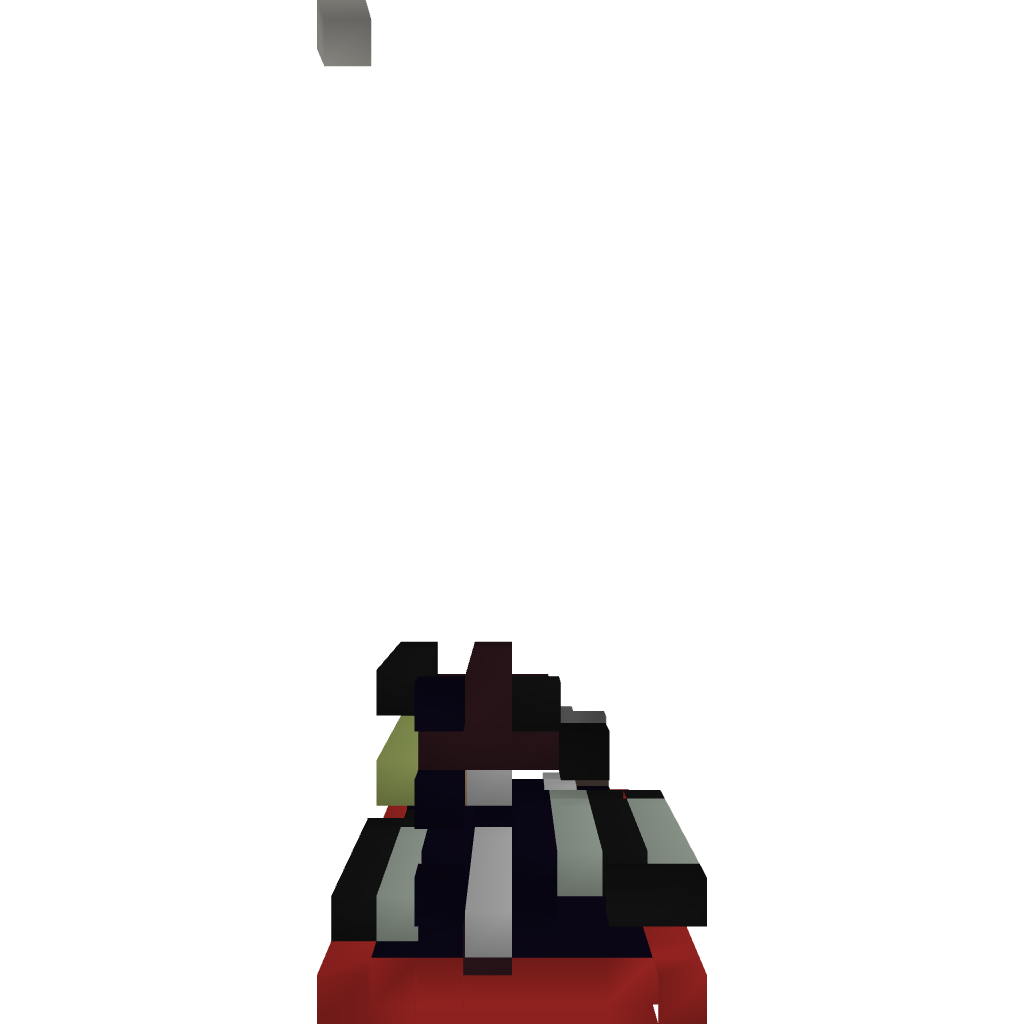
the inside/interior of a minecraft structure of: Biggest Cannon Ever!